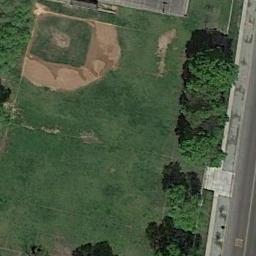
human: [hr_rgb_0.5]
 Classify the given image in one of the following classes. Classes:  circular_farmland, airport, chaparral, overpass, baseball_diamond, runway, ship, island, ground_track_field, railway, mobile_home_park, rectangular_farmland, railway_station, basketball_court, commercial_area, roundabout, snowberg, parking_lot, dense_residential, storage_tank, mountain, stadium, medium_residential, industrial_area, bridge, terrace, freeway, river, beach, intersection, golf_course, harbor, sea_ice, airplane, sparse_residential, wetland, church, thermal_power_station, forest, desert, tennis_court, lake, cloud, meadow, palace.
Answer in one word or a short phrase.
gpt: baseball_diamond